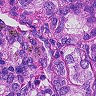
Metastatic tissue present: yes